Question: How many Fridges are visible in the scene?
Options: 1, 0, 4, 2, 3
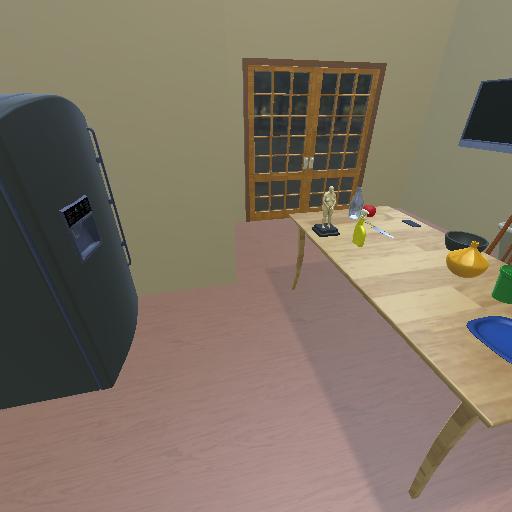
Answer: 1